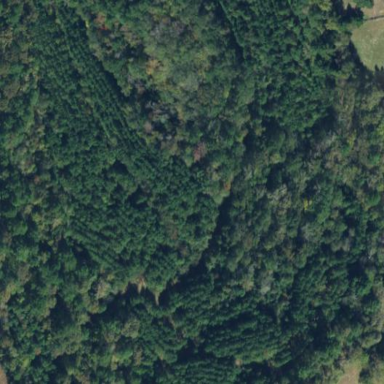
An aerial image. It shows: Evergreen needle-leaved forest.